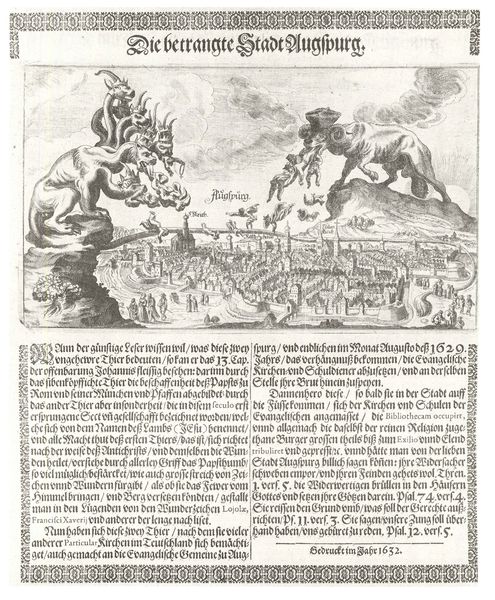
Titel: Die betrangte Stadt Augspurg
Institution: (Seriendruck)
Schlagwörter: angriff, berg, himmel, weiß, wolken, fluss, landschaft, menschen, stadt, grau, köpfe, schwarz, zeichnung, wolke, rahmen, bild, hügel, brücke, qualm, rauch, tal, schrift, datierung, berge, gebirge, grafik, graphik, spalten, figuren, karikatur, inschrift, datum, deutsch, schlote, buch, druck, druckgrafik, radierung, stich, seite, illustration, schwarzweiß, text, zeitung, überschrift, buchseite, hölle, fressen, zunge, fabelwesen, kupferstich, unwesen, ungeheuer, drachen, drache, beschreibung, dämonen, monster, hydra, vielköpfig, groteske, augsburg, widder, spalte, artikel, datiert, majuskel, pamphlet, bestien, fabeltiere, belagerung, menschenfresser, berühmt, alte schrift, gruslig, stadtz, stadt augsburg in bedrohung, feuer in augsburg, 1632, alte deutsche schrift, 1652, figur7